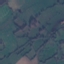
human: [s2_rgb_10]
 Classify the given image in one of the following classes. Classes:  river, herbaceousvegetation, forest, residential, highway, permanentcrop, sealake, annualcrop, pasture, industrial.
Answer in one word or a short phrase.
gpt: Pasture